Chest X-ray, AP view. Patient: 58 years old, sex M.
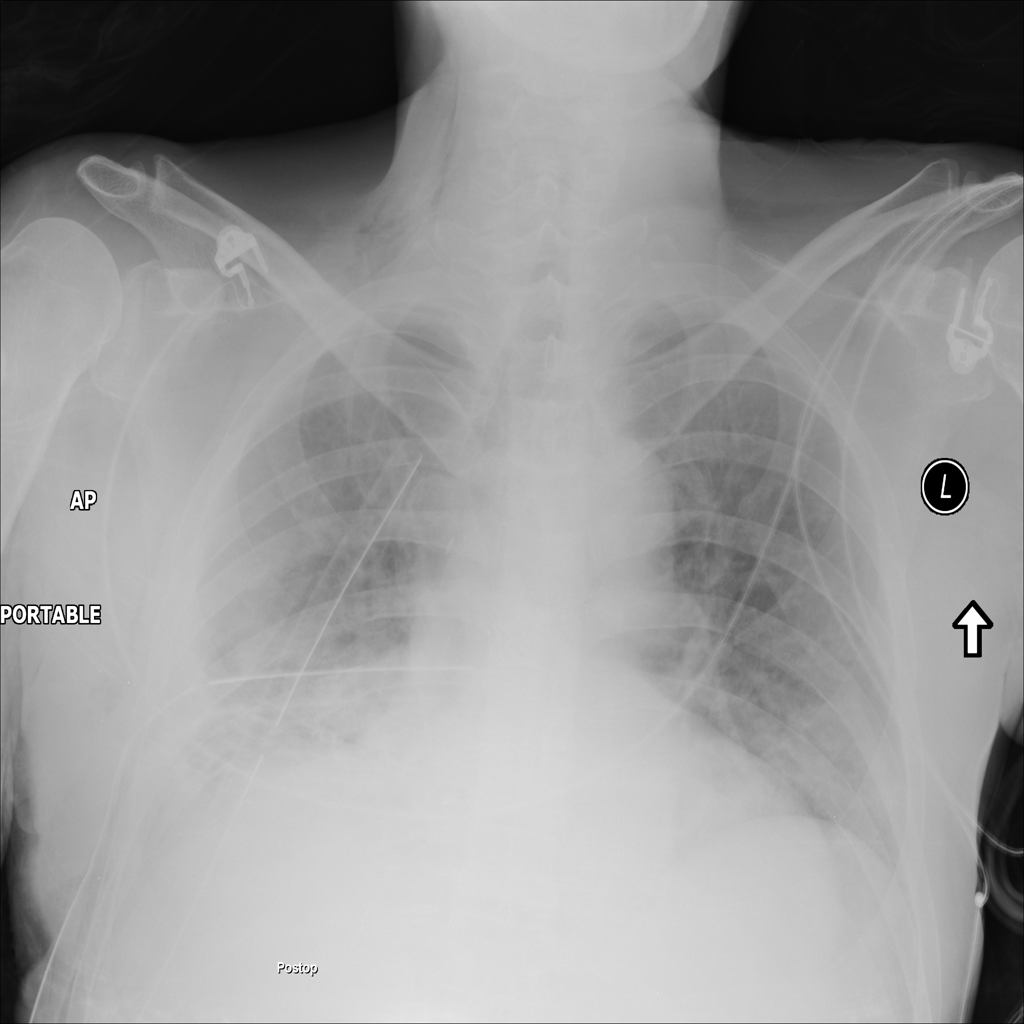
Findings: No Finding